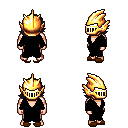
a pixel art fantasy rpg character, male body template, human, light skin, black robe, white pants, raven swoop hairstyle, gold helm, brown slippers, four views (front, back, left, right), 2x2 character sprite sheet, small pixel art, hard edges, no anti-aliasing